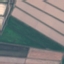
Land use / land cover class: AnnualCrop